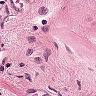
Metastatic tissue present: no